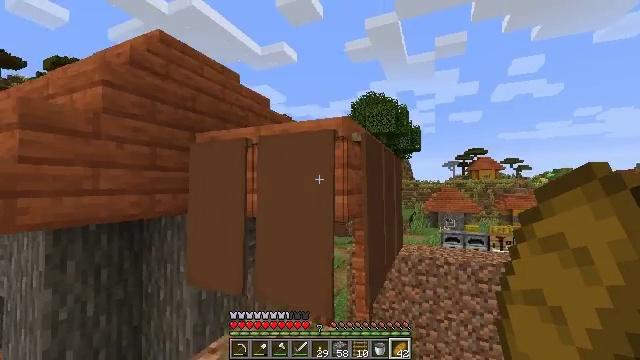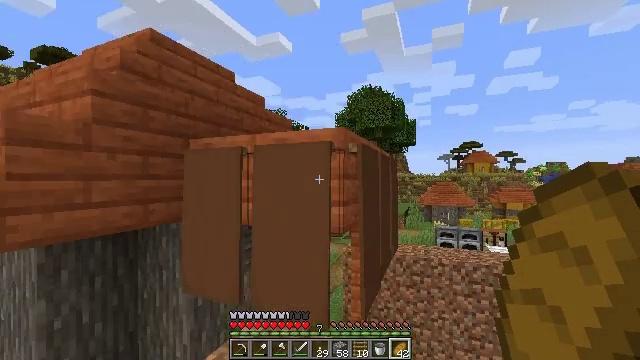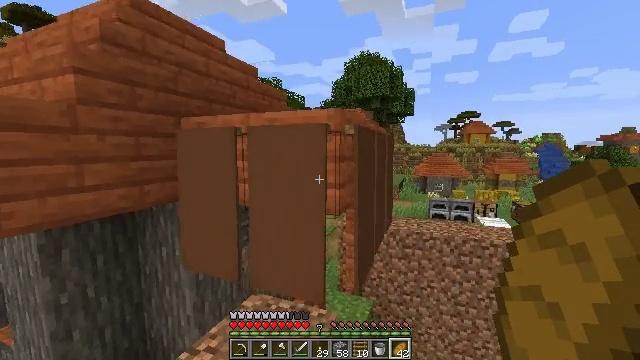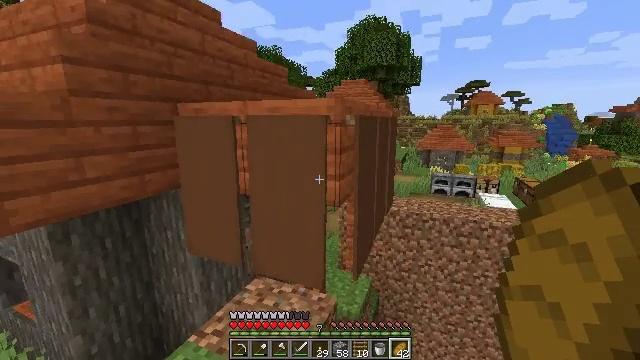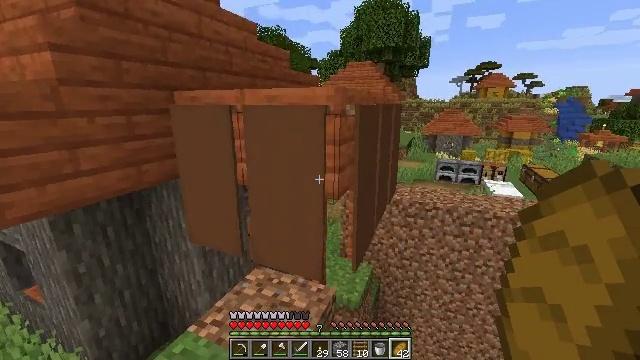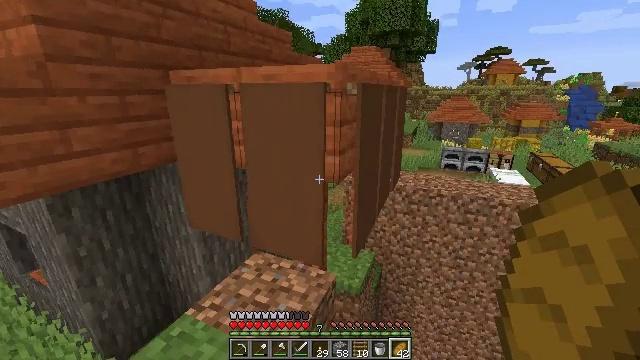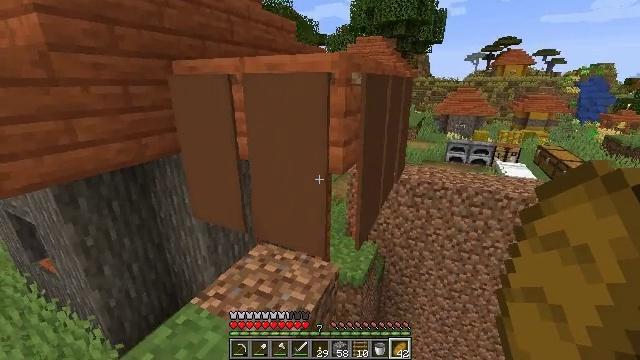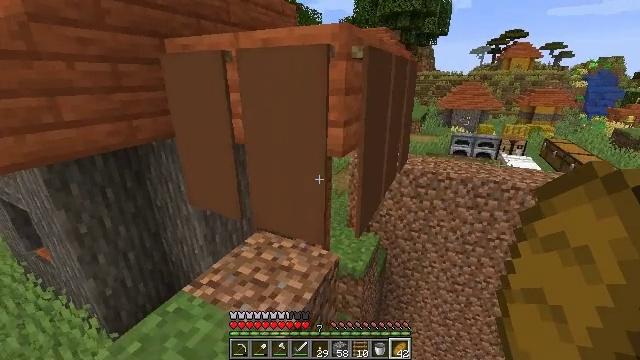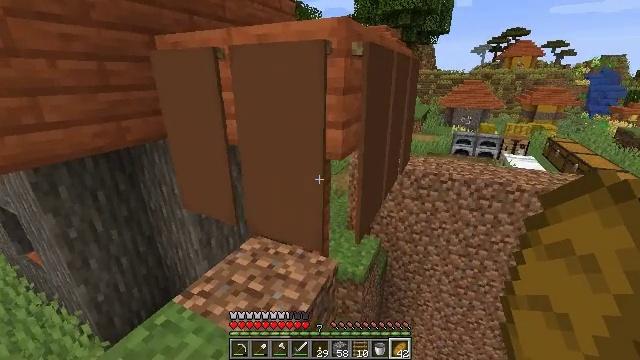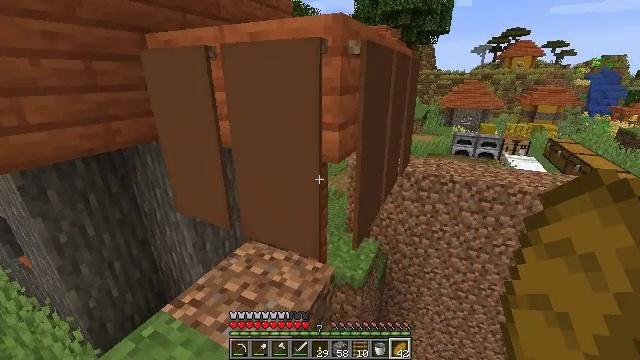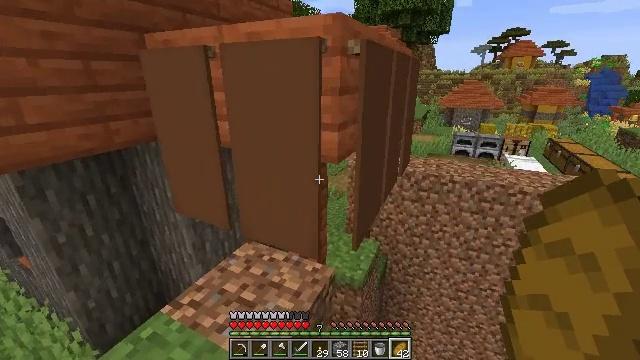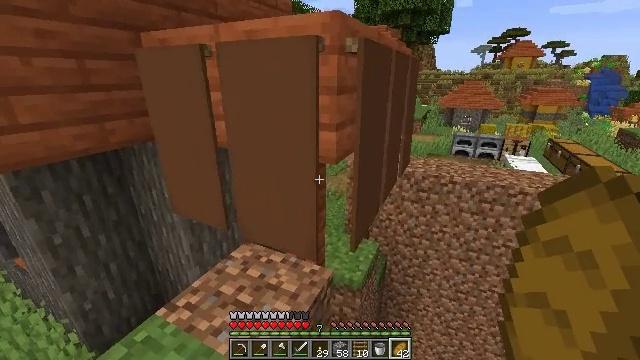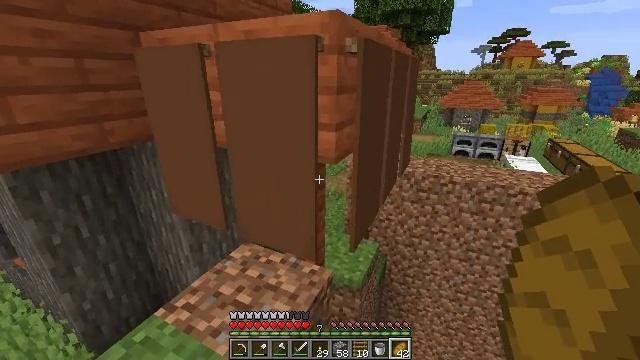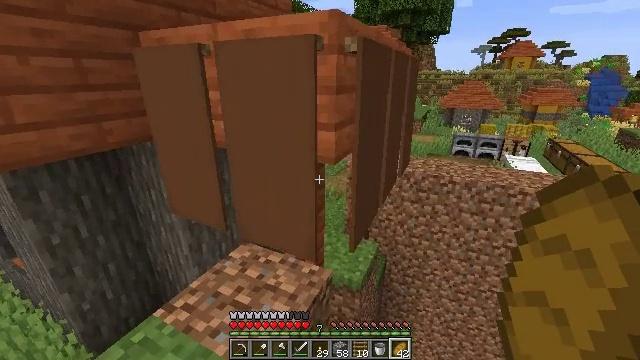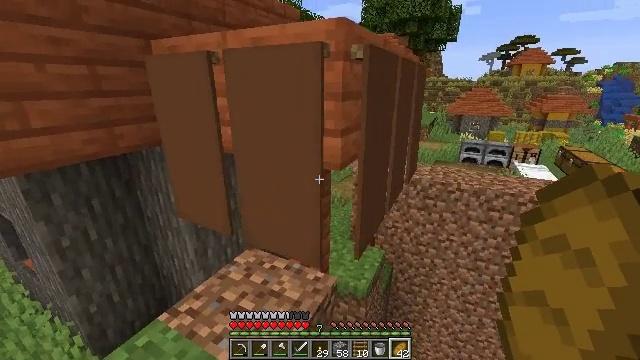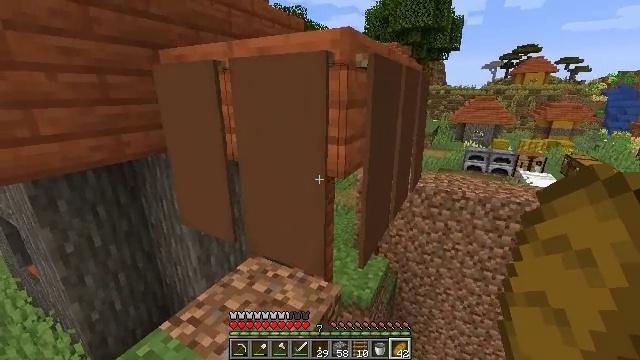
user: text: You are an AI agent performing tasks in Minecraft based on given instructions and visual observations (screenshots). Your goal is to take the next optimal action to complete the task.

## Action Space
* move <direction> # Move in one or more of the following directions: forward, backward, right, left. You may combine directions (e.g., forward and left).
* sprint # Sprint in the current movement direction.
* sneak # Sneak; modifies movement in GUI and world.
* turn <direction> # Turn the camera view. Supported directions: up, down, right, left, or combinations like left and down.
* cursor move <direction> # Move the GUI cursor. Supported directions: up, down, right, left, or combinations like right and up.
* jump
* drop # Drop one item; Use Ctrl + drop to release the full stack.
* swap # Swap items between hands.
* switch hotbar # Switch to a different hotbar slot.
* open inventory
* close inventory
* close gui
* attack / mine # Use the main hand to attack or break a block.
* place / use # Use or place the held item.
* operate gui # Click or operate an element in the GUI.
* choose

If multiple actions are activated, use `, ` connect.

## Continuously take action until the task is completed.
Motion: motion action
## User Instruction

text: Disassemble the brown wall banner for materials.
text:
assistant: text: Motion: move forward and move right, turn down, jump
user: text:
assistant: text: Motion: move forward and move right, turn down, jump
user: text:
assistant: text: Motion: move forward and move right, turn down, jump
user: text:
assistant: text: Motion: move forward and move right, turn left and down
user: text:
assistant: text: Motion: move forward, turn down
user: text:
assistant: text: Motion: move forward, turn down
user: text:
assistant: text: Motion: move forward, turn down
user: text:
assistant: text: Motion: no_op
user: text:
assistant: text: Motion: no_op
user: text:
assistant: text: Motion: no_op
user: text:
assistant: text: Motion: no_op
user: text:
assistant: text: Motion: no_op
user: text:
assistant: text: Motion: no_op
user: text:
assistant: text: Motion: turn left and up
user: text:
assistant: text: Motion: move forward and move left, turn up
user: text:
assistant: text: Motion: move forward and move left
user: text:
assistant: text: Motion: move forward and move left
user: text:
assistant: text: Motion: move forward and move left
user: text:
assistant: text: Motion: move forward and move left
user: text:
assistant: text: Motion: turn right, attack / mine
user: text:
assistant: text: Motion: turn right, attack / mine
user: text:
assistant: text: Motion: turn right, attack / mine
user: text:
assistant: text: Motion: turn right
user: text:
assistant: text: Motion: turn right
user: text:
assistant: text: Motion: turn right
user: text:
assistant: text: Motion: turn right
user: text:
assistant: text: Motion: no_op
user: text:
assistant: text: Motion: no_op
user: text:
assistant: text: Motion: no_op
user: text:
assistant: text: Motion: no_op